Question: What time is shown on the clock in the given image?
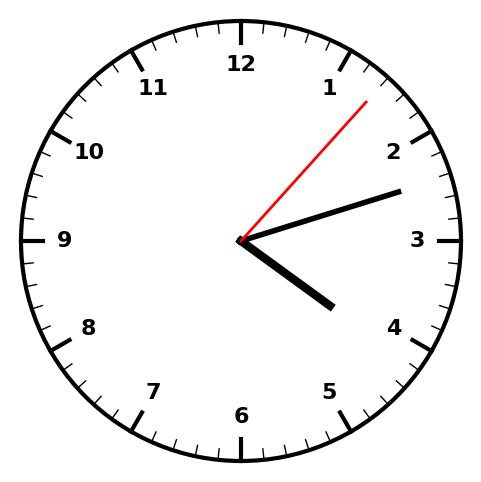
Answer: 04:12:07